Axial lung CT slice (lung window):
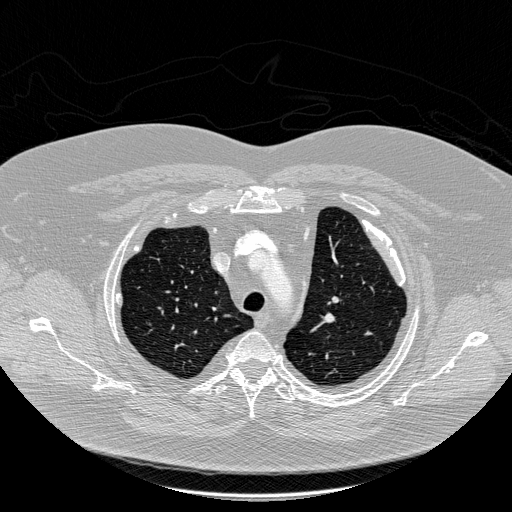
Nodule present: no